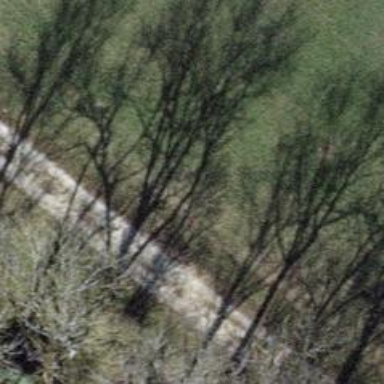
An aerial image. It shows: Unpaved track with grade2 tracktype.